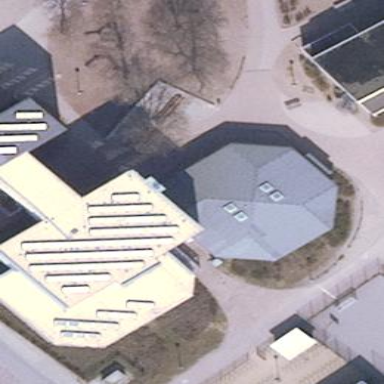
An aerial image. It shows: School building.